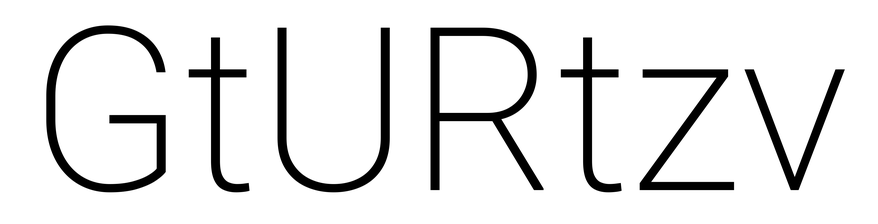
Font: Roboto_ExtraLight